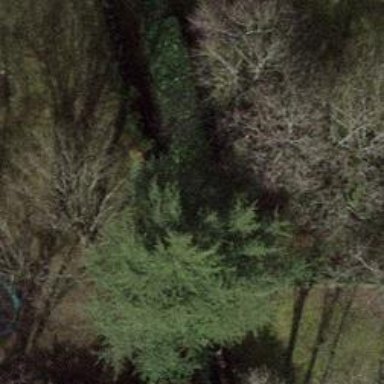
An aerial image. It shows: Evergreen needle-leaved tree.